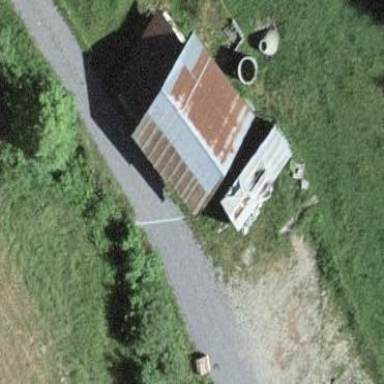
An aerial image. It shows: Rural barn.